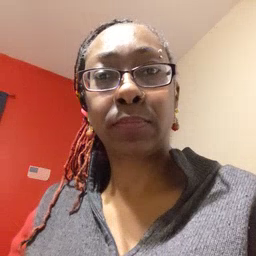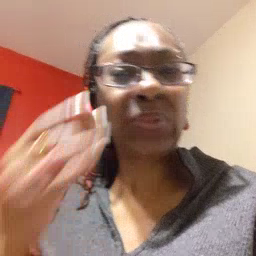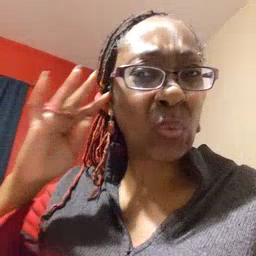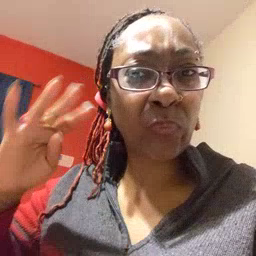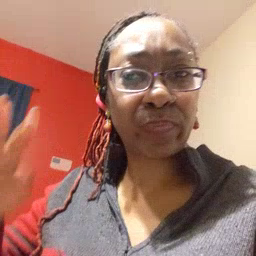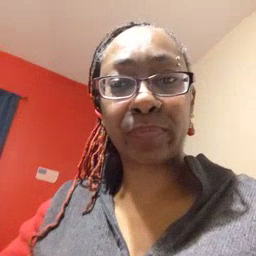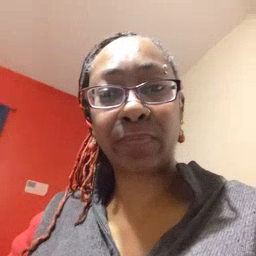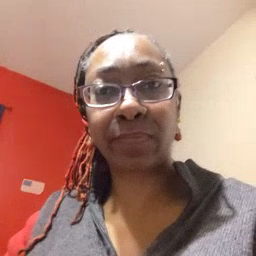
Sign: noisy